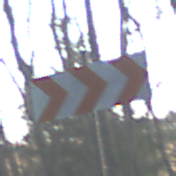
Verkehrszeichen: RichtungstafelnInKurvenGrossLinks
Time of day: SunriseSunset
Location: Outdoor (Nature)
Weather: Clear
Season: Winter
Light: Natural